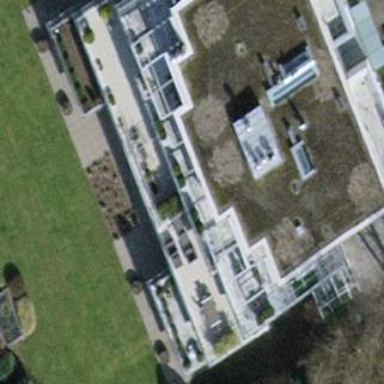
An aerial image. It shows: Balcony as part of building.